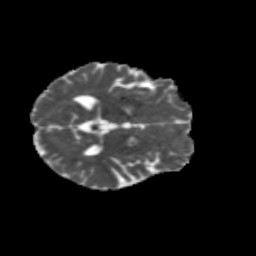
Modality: MD
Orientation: axial
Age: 67
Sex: male
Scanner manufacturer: siemens
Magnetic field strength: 3 T
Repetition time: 4.71 s
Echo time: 0.0906 s